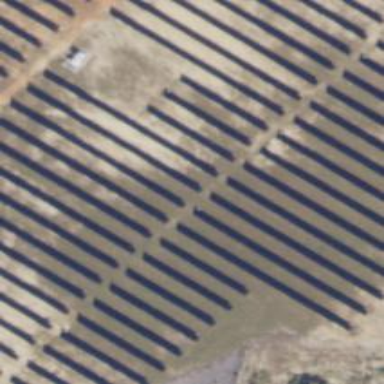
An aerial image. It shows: Solar power generator with photovoltaic panels.